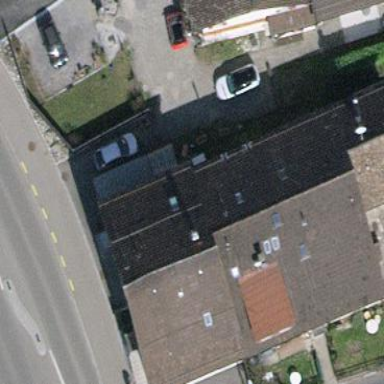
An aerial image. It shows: Terrace building.